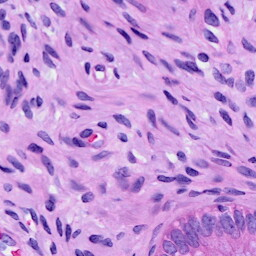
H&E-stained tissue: Cervix